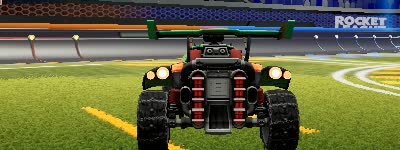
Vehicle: octane